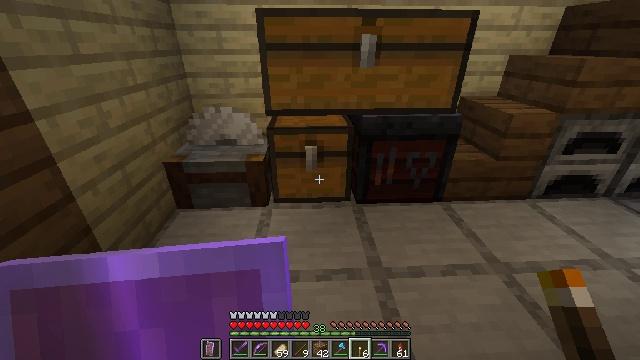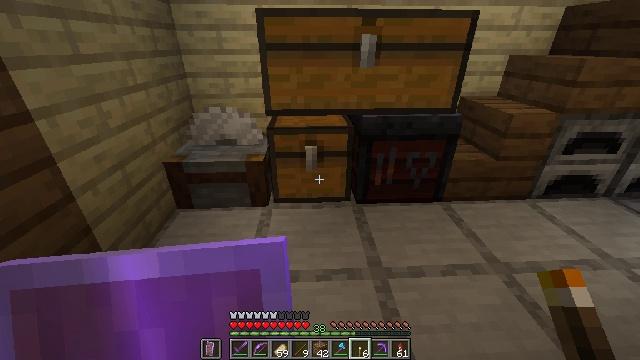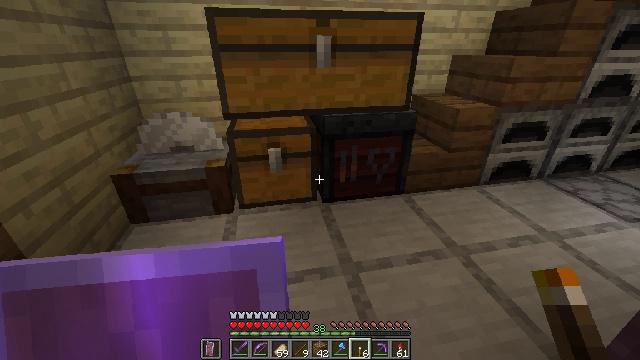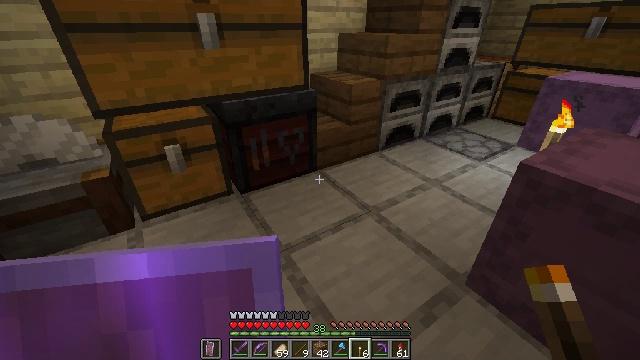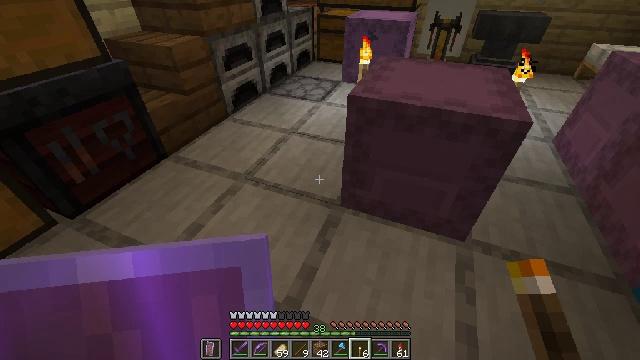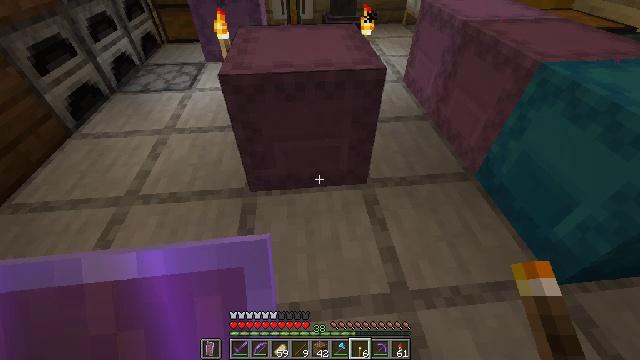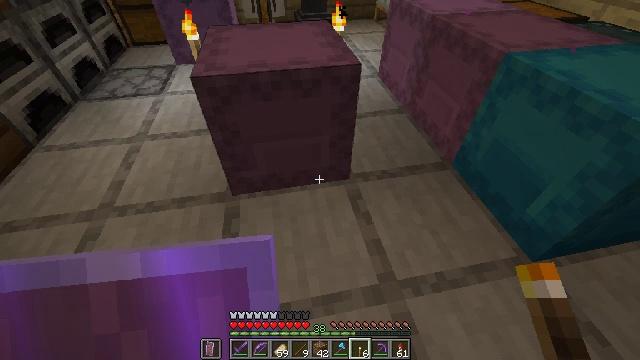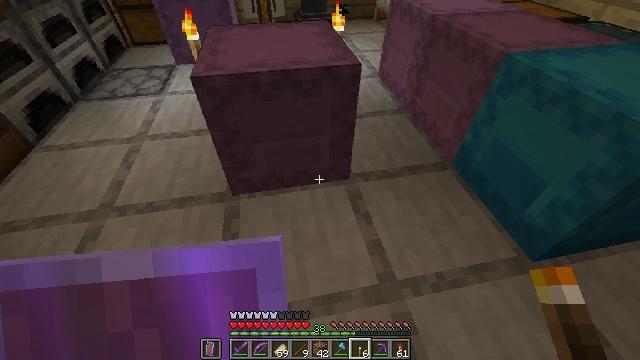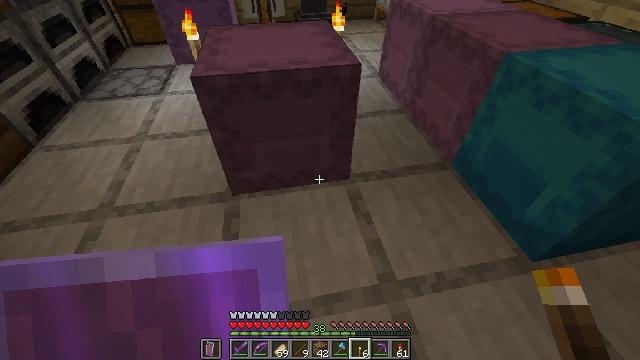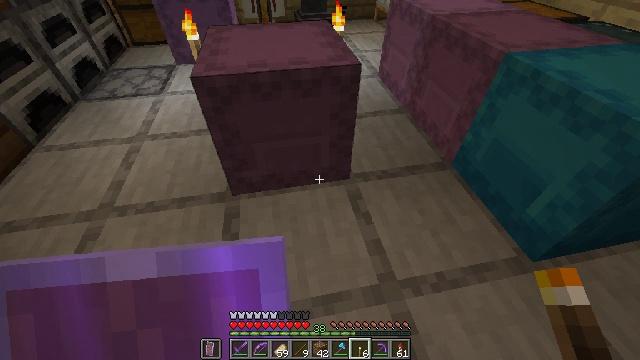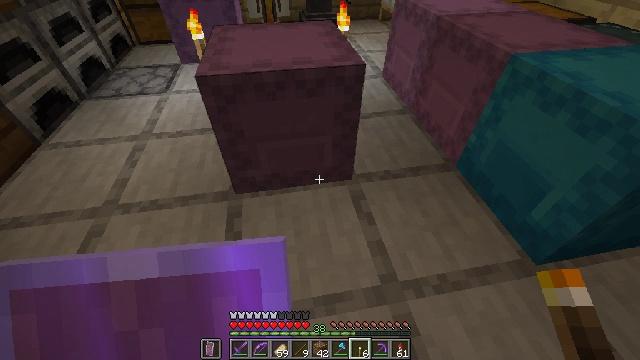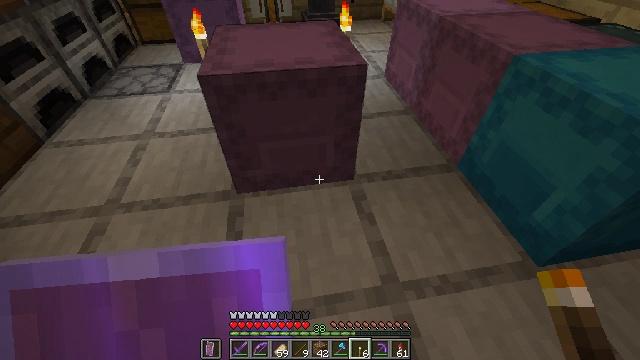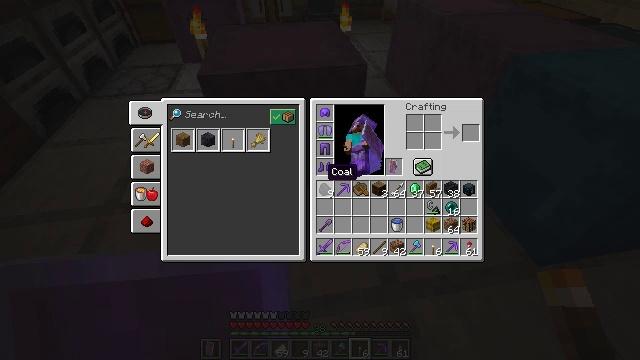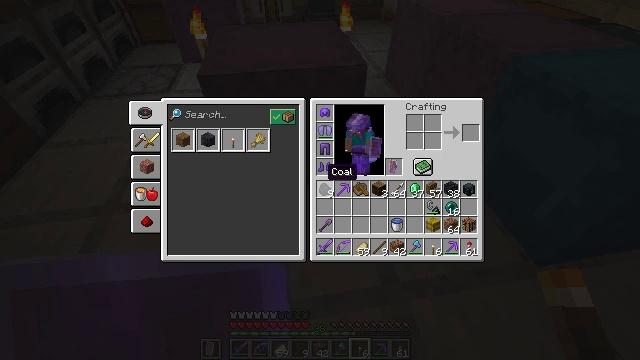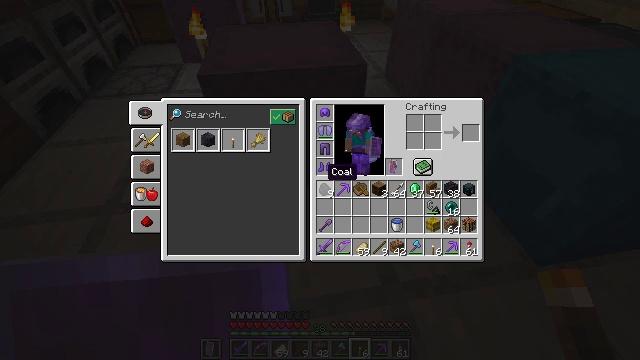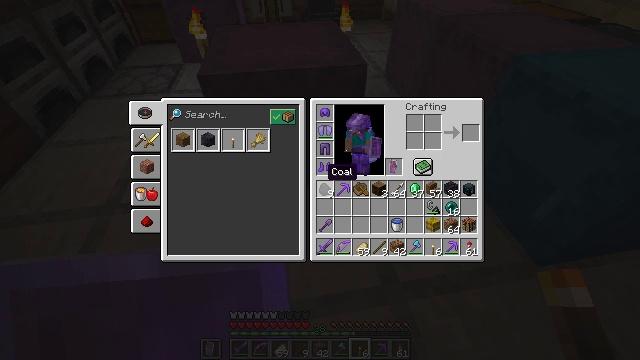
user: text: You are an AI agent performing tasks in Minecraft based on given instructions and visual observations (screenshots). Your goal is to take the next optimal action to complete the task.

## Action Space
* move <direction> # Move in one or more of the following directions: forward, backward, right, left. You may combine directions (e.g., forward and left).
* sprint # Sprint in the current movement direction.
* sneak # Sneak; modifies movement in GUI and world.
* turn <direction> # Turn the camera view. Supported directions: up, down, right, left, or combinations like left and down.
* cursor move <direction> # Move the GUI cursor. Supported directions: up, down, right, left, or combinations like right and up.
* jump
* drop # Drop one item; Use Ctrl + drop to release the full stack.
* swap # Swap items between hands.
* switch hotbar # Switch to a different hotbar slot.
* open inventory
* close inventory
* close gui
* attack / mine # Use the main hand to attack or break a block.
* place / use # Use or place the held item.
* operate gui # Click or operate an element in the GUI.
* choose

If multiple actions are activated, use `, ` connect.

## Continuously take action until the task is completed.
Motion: motion action
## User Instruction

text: Recycle the rail from an abandoned track.
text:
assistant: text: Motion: no_op
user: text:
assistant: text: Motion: turn right
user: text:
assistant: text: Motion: turn right and down
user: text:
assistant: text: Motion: turn right and down
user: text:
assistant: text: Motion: turn right and down
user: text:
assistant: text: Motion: turn right
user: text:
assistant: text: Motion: no_op
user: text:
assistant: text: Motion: no_op
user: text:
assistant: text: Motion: no_op
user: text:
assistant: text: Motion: no_op
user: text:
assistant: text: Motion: no_op
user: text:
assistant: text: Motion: open inventory
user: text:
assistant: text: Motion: open inventory
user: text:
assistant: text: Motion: open inventory
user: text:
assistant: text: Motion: no_op
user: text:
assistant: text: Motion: turn right
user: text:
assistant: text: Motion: turn right and down
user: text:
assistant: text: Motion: turn right and down
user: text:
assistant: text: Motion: turn down
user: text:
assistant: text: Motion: turn down
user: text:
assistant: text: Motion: turn down
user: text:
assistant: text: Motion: no_op
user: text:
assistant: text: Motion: no_op
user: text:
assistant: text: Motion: no_op
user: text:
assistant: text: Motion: no_op
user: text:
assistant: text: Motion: no_op
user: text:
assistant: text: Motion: no_op
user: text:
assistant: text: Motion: no_op
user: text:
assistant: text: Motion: no_op
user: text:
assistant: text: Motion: no_op